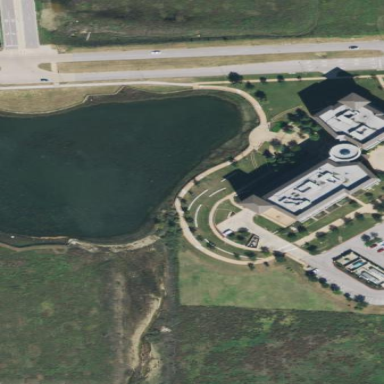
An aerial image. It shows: University building.